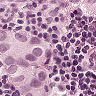
Metastatic tissue present: yes